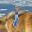
Label: 1